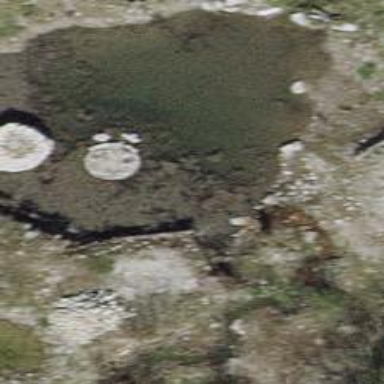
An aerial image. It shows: Pond with natural water.